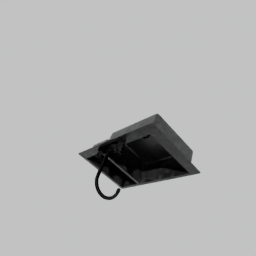
Label: appliances